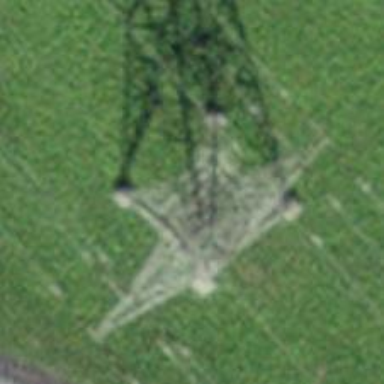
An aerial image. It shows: Power tower.